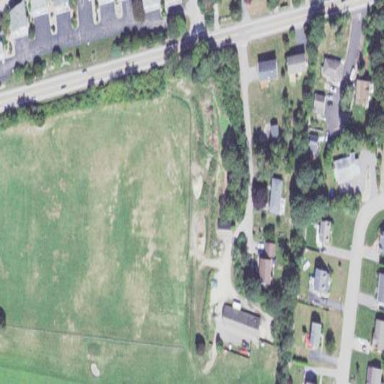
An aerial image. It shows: Grassy area designated for driving range golf.